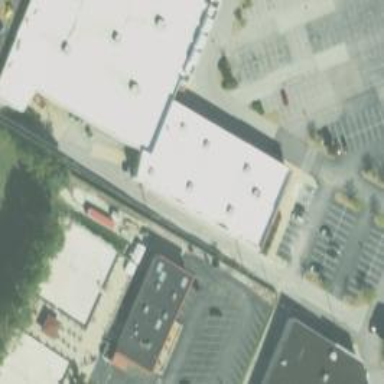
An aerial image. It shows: Retail building.